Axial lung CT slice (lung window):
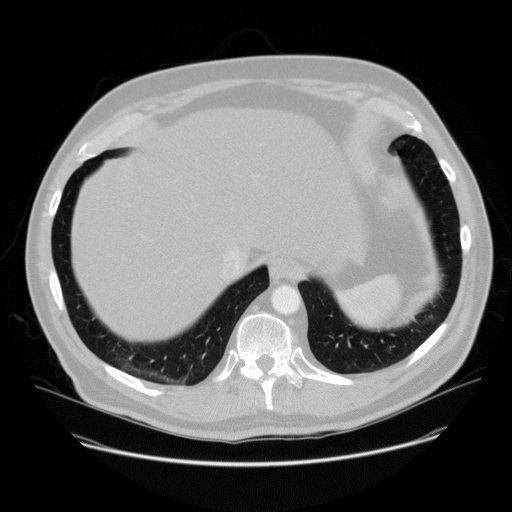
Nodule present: no